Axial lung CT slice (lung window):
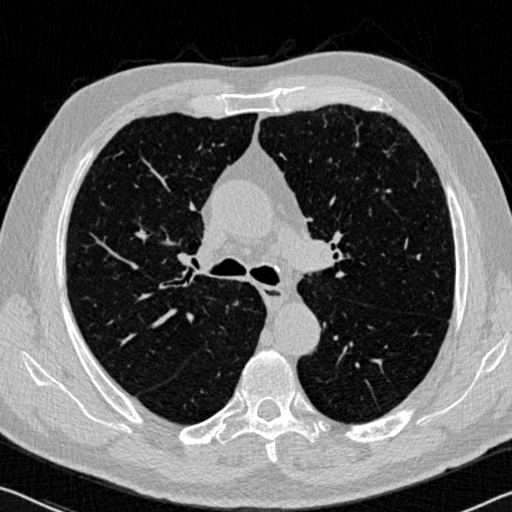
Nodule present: no